Aerial crown-view tile of a tropical tree (Barro Colorado Island, Panama), acquired 20250818:
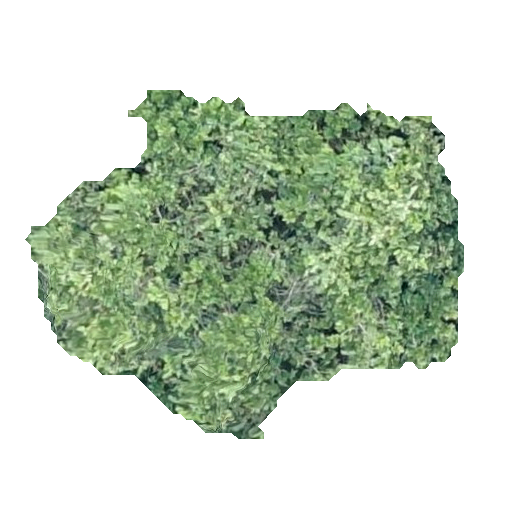
Species: Anacardium excelsum
GBIF accepted scientific name: Anacardium excelsum
Crown area: 150.925 m²